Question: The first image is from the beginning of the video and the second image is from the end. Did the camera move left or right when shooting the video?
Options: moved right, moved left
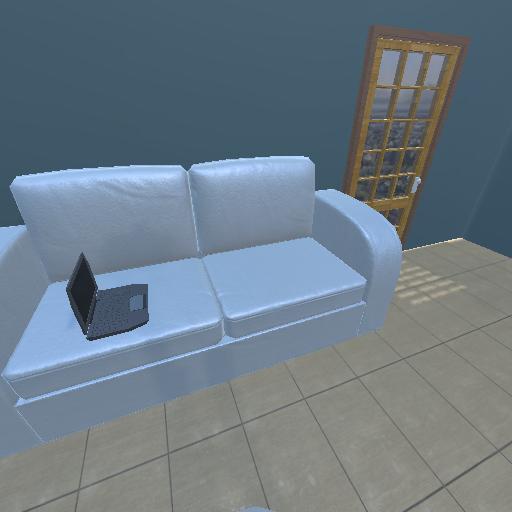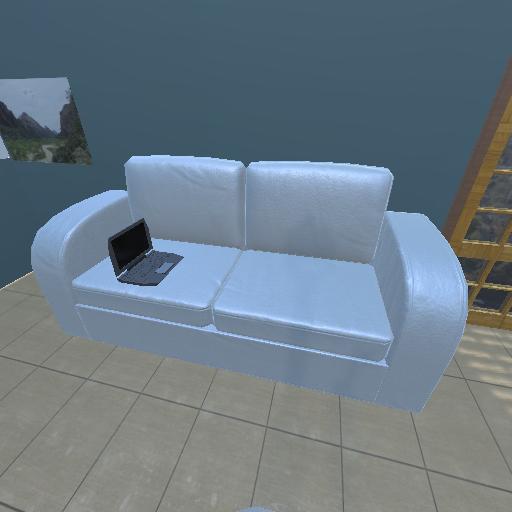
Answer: moved right